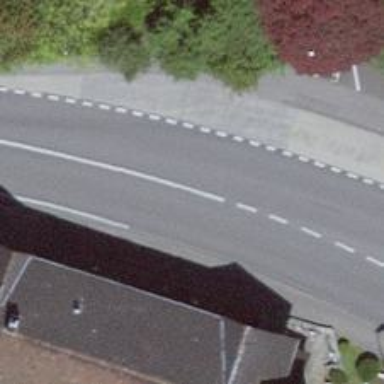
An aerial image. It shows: Secondary road with asphalt surface.